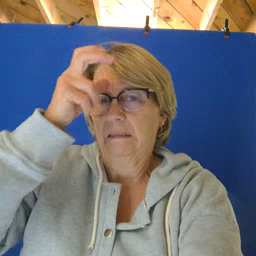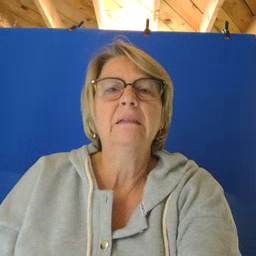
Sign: hen